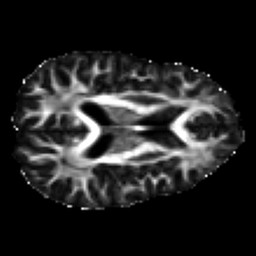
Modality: FA
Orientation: axial
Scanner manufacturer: ge
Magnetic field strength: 3 T
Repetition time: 7.98 s
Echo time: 0.0701 s